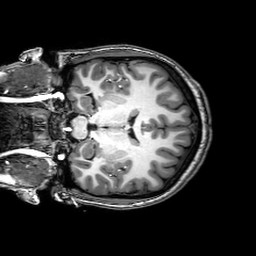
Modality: T1w
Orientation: coronal
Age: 19
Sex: female
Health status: healthy
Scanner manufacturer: philips
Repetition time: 0.008306 s
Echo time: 0.00384 s